Question: I want to center vertically both of the input box and the icon button.
I tried flexbox justify-content and align-content and it still not working.
Is there any way in css that i can do this? Thank you.

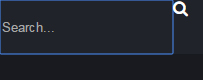
Answer: You have to wrap them with a container div which will have 'display:flex;'. It is always good to use 'flex-direction' property, in your case that would be 'row'.
Then to align the items vertically use 'align-item:center;'. And if you want them to be horizontally centered as well then add 'justify-content:center;' to the css of '.container' in the example below.
I have used an image as well as a font-awesome icon for search-icon alongside the input box, Since you have not mentioned in the question which one you are using.
'''
.container{
display:flex;
flex-direction:row;
align-items:center;
}
.container input{
line-height:80px;
margin:0 5px;
}
.container img{
height:50px;
margin:0 5px;
}
'''
'''
<link href="https://maxcdn.bootstrapcdn.com/font-awesome/4.7.0/css/font-awesome.min.css" rel="stylesheet"/>
<div class="container">
<input type="text" placeholder="Search"/>
<i class="fa fa-search"></i>
<img src="http://www.chinabuddhismencyclopedia.com/en/images/thumb/b/b8/Nature.jpg/240px-Nature.jpg">
</div>
'''